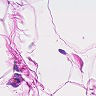
Metastatic tissue present: no